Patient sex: M
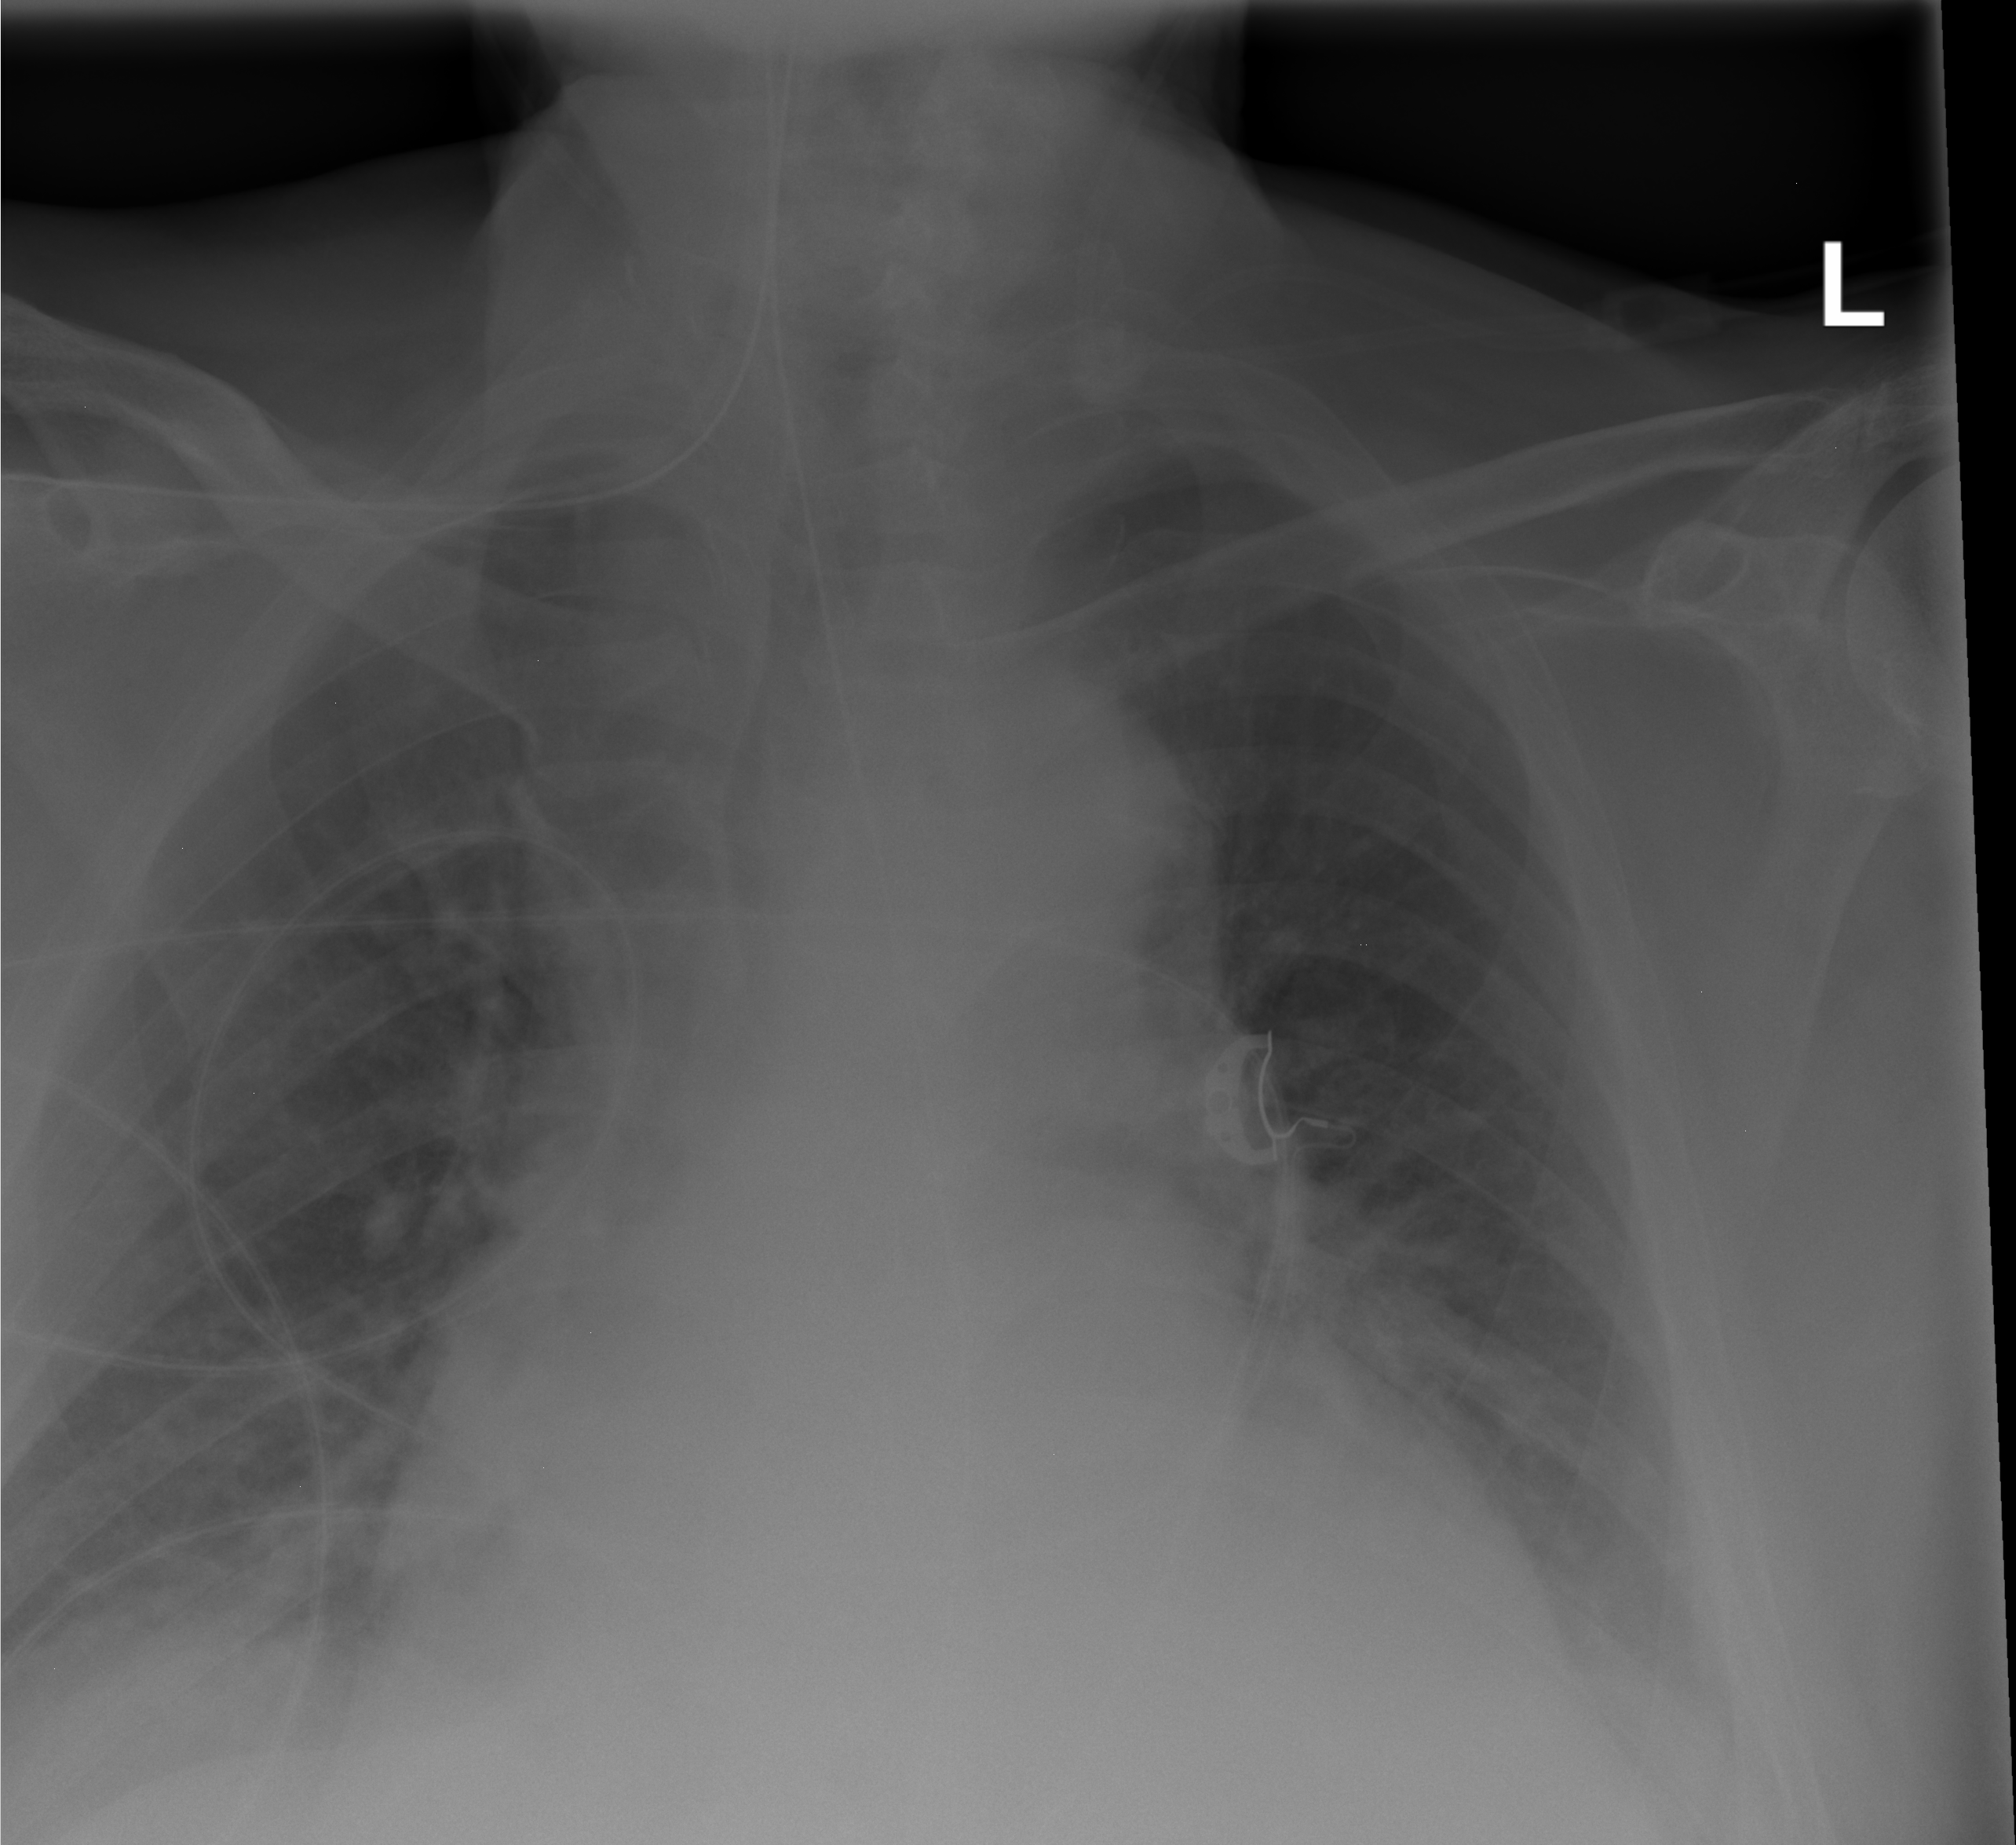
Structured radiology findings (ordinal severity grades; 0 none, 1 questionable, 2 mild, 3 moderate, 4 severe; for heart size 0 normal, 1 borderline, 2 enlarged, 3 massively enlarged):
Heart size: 2
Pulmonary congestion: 1
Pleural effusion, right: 2
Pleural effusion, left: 2
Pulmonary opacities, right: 2
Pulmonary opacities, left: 0
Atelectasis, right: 2
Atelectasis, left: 2